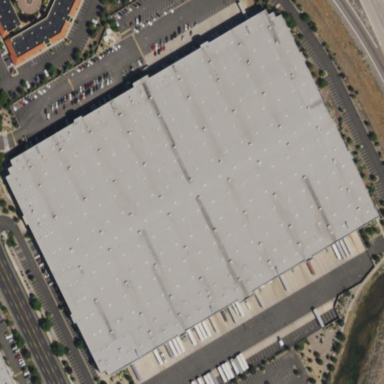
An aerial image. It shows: Warehouse.